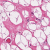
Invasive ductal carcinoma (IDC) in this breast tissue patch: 0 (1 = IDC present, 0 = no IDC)